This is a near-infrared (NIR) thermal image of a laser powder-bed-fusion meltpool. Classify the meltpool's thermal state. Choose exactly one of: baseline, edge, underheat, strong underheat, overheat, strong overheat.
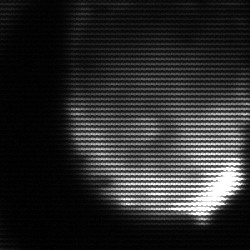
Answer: edge